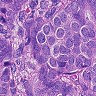
Metastatic tissue present: yes